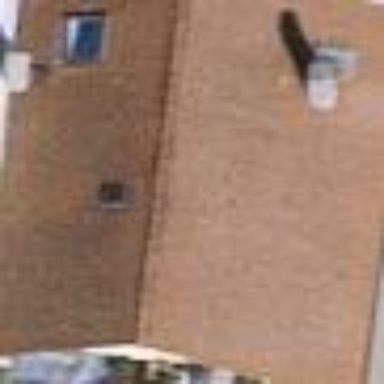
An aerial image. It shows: Gabled roofed house.